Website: bh-photo
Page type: billing-address
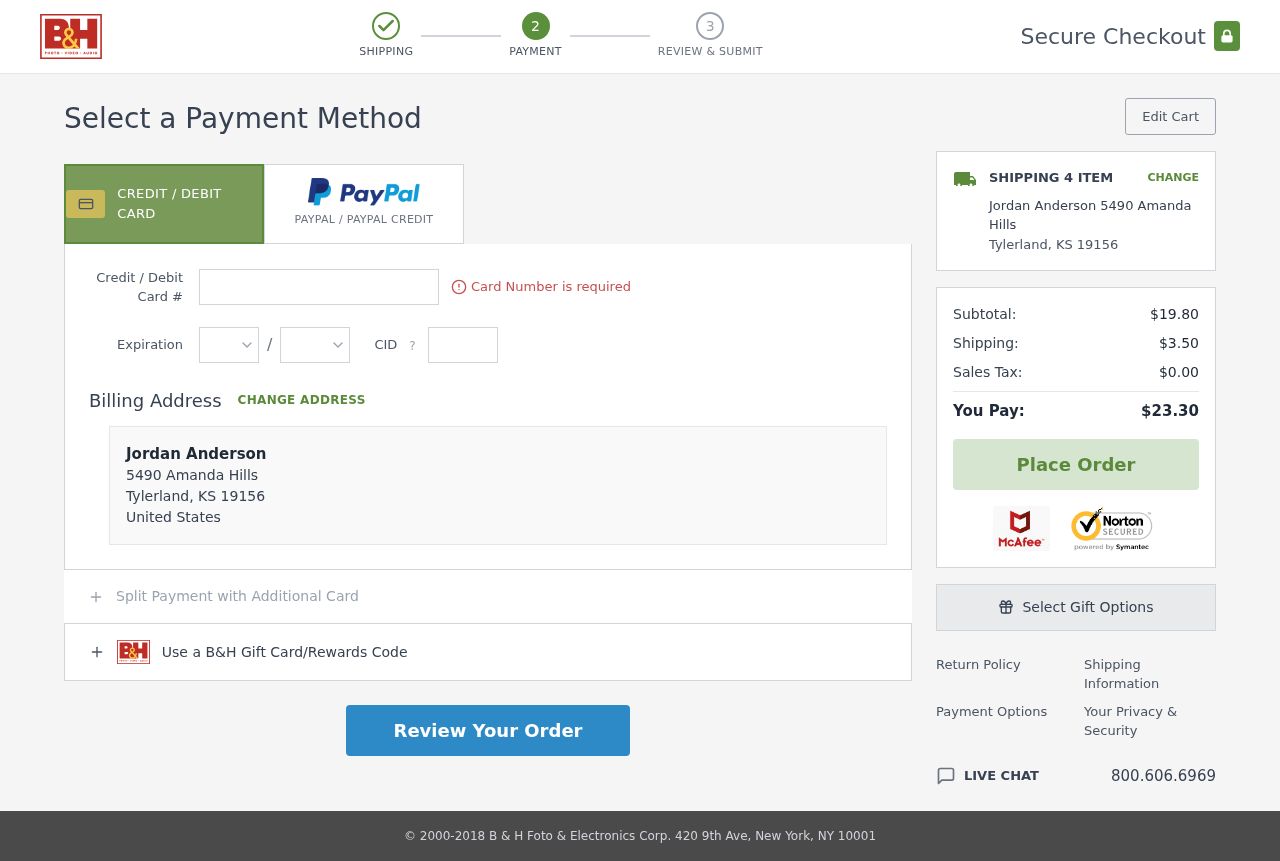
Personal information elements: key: PII_CARD_CVV
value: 933
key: PII_CARD_EXPIRY_MONTH
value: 05
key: PII_CARD_EXPIRY_YEAR
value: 28
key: PII_CARD_NUMBER
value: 2256 2444 8323 3376
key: PII_CITY
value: Tylerland
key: PII_COUNTRY
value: United States
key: PII_FULLNAME
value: Jordan Anderson
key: PII_FULLNAME2
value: Jordan Anderson
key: PII_POSTCODE
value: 19156
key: PII_STATE_ABBR
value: KS
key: PII_STREET
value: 5490 Amanda Hills
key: PII_POSTCODE_FULL
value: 19156
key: PII_POSTCODE_NUMERIC
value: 19156
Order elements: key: ORDER_NUM_ITEMS
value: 4
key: ORDER_SUBTOTAL
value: $19.80
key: ORDER_SHIPPING_COST
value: $3.50
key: ORDER_TAX
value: $0.00
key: ORDER_TOTAL
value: $23.30